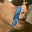
Label: 1